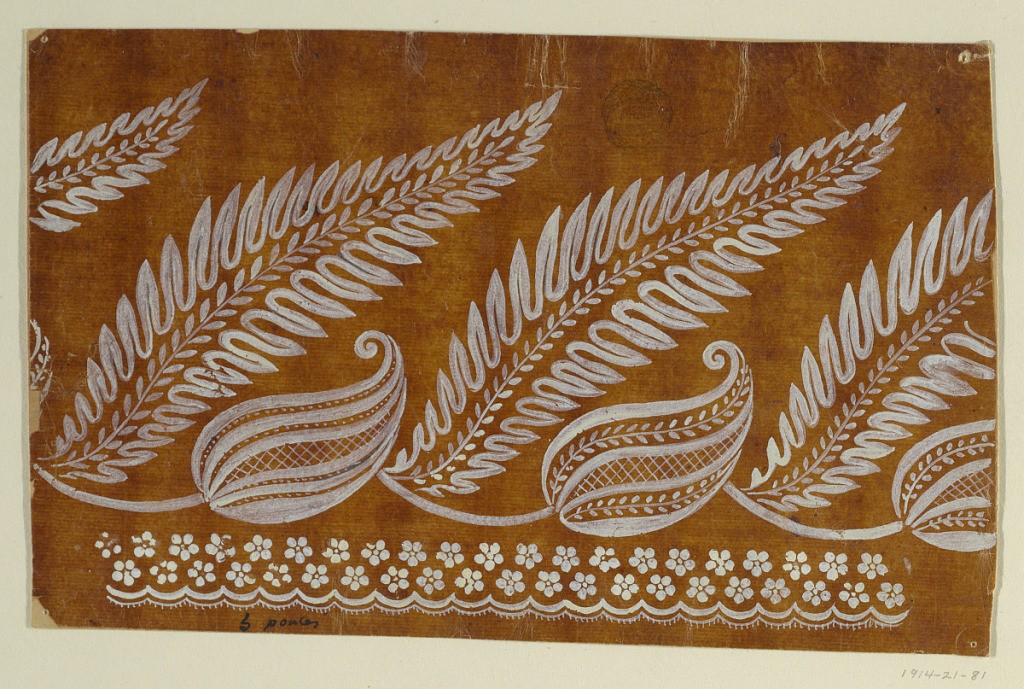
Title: Design for an Embroidered or Woven Horizontal Border of the "Fabrique de St. Ruf," Unfinished, with Alternative Suggestions
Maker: Fabrique de Saint Ruf, Lyon, France
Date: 1805–1815
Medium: Graphite, brush and white gouache on glazed tracing paper pasted on paper
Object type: Drawing
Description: The repeats, of which not quite three are shown, consist of a bough from which a feathery leaf branches off and which ends with a lacy cone for which two altnerative suggestions are made. Two rows of staggered rosettes and two undulated lines, the lower of which is fringed, are at the bottom.